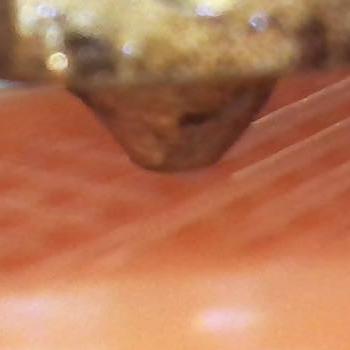
Flow rate: 112%